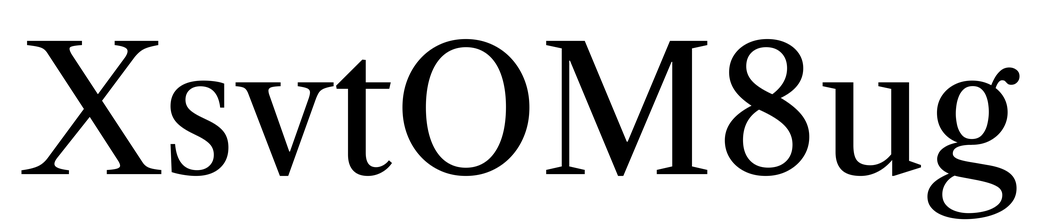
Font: LibreCaslonText_Regular